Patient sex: F
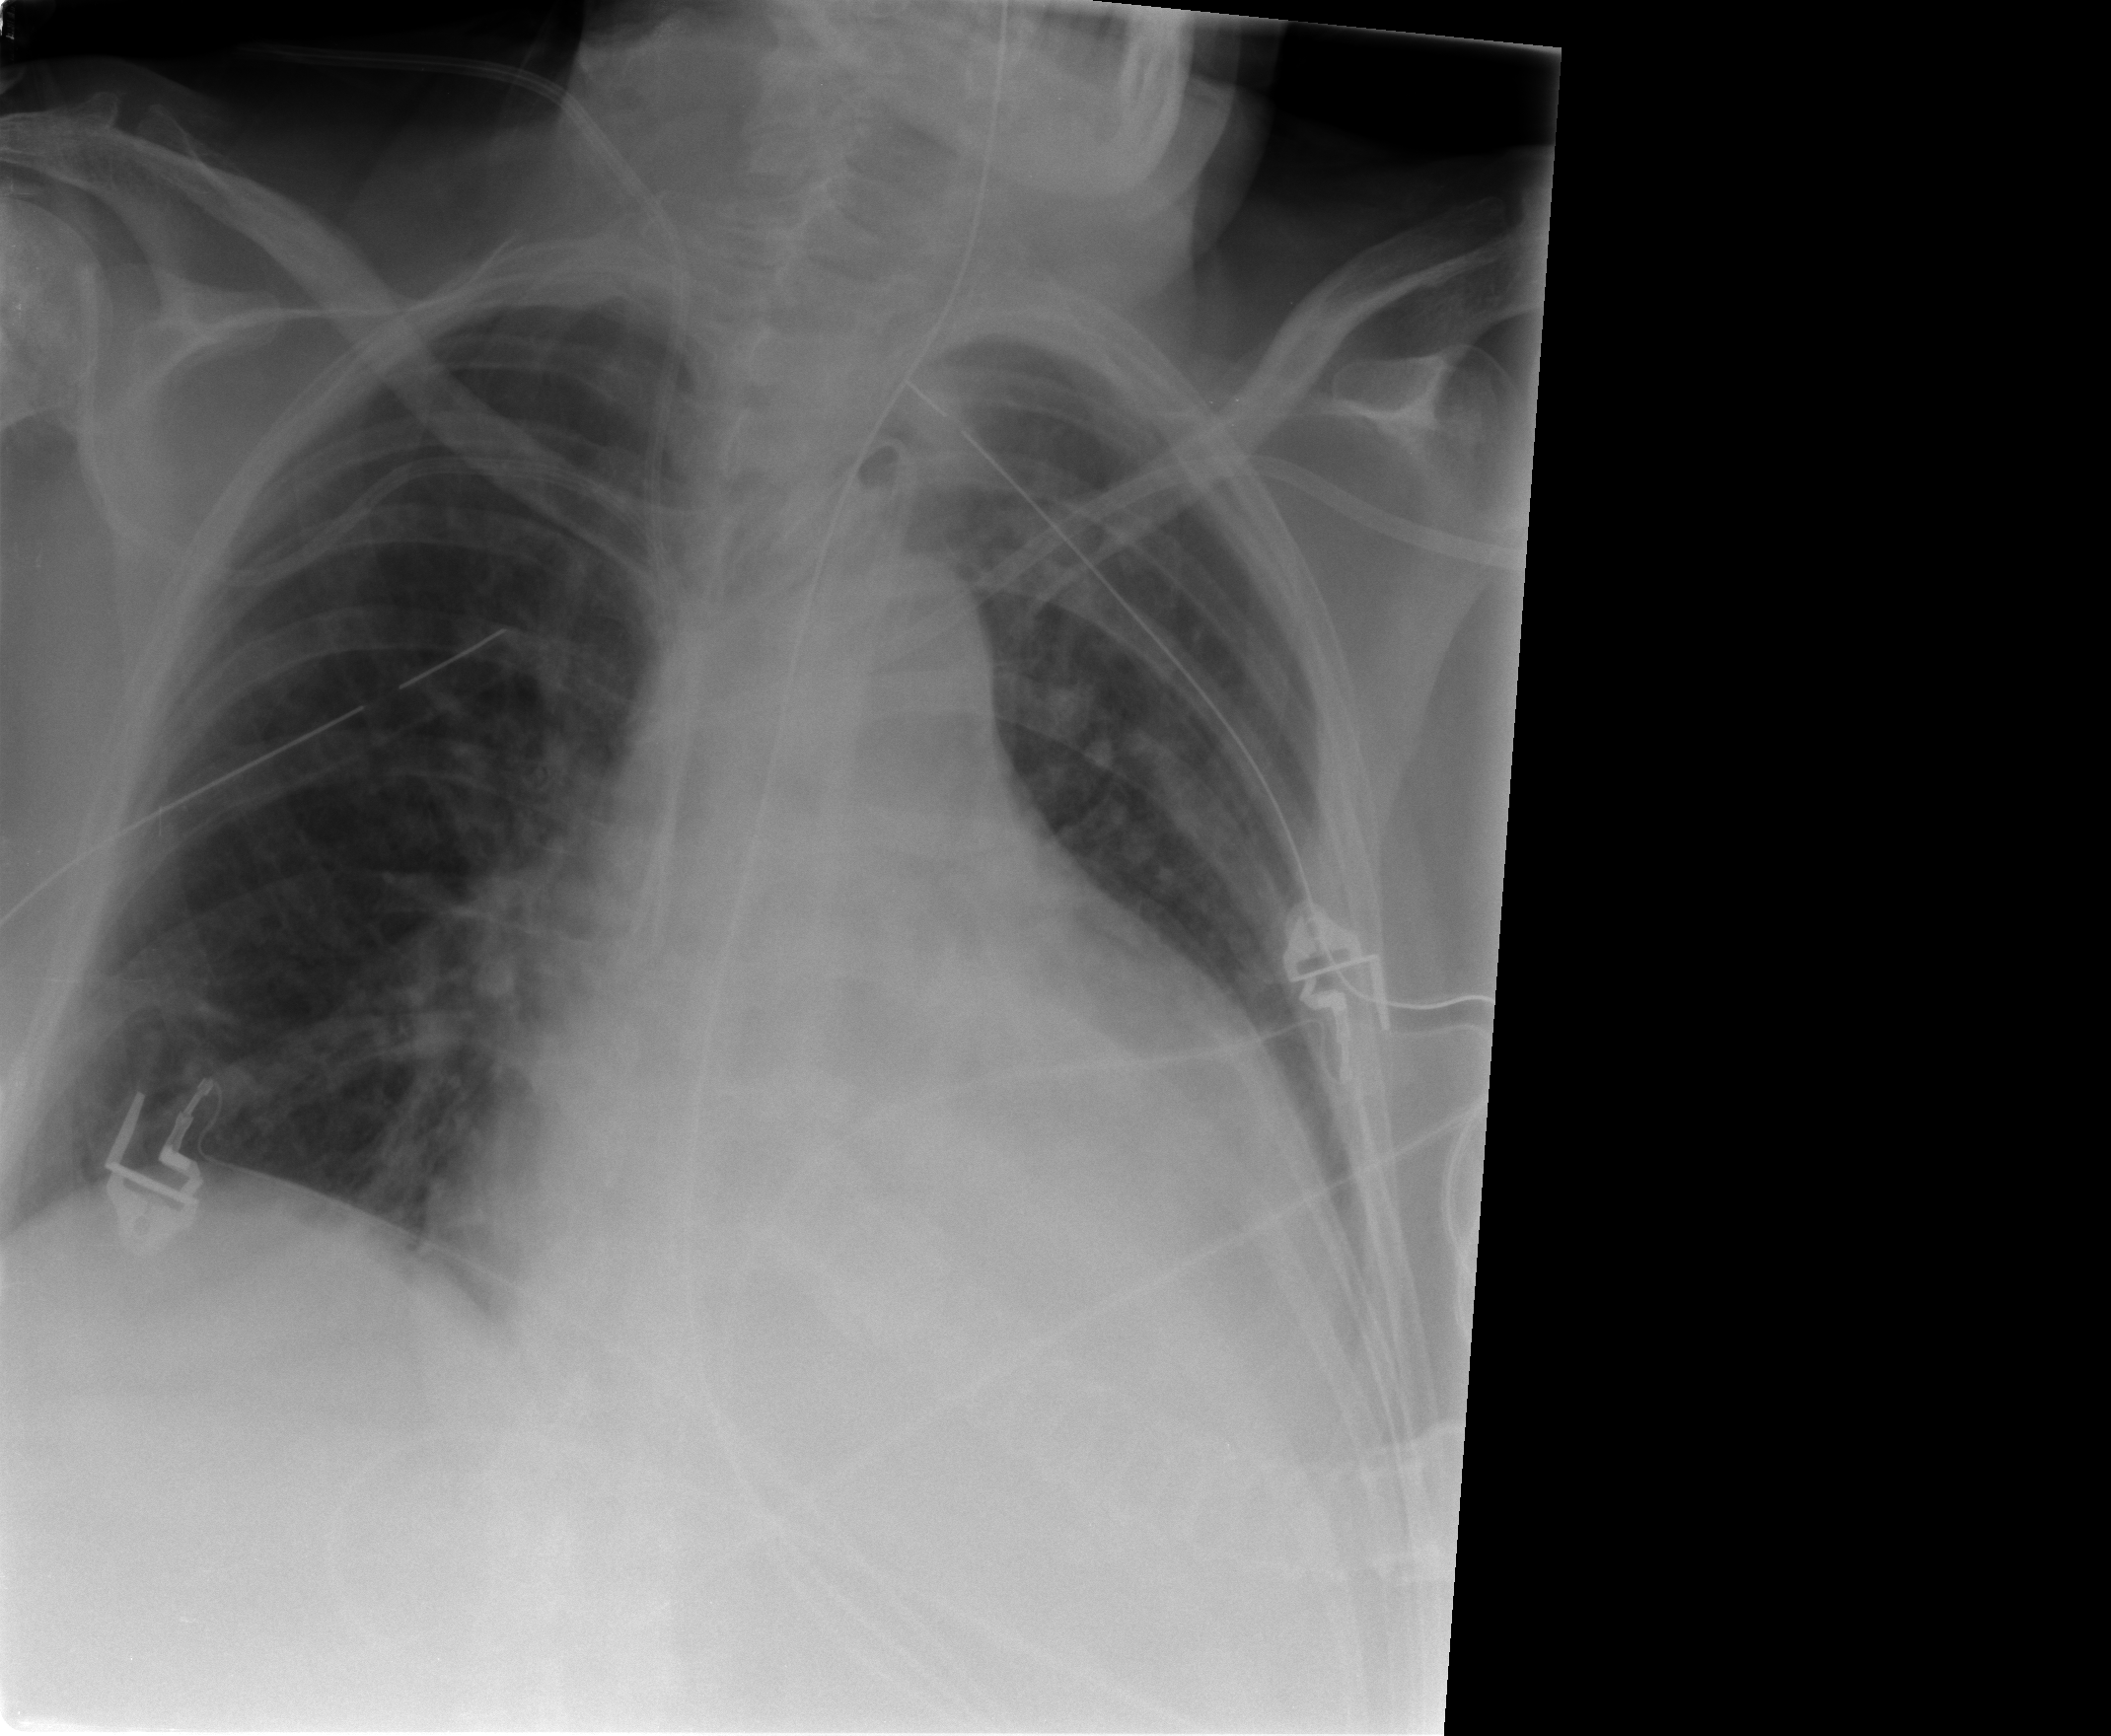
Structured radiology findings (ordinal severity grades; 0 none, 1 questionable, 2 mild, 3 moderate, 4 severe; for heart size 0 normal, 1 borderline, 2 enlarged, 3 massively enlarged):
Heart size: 2
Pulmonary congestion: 0
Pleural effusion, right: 0
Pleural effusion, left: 2
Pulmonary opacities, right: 0
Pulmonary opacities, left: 1
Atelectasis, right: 2
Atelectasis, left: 2